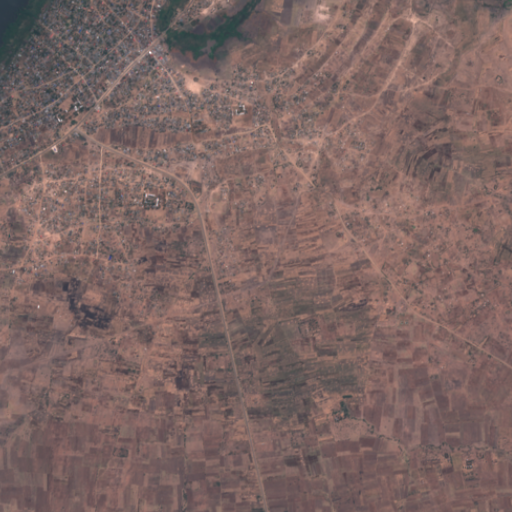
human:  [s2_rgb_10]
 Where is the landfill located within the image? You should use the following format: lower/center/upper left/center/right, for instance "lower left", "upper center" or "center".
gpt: There is no landfill in the image.